Question: '''
CurrentDb.Execute "UPDATE Transaction SET receipt_id=" & txtreceipt_id & ", tdate=" & txttdate & ",total_cost=" & txttotal_cost & ",total_disc=" & txttotal_disc & " WHERE receipt_id=" & txtreceipt_id & " "
'''
I get a run time 3144 syntax error. Can't seem to locate the error.

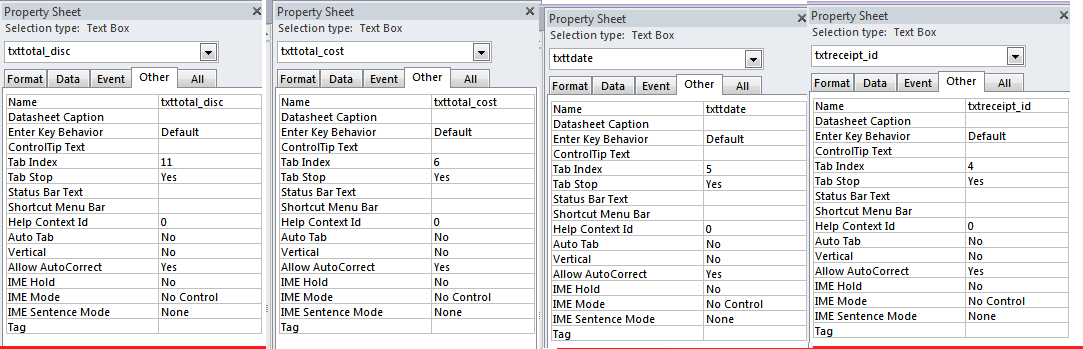
Answer: Consider using a <URL>.
'''
PARAMETERS [txtreceipt_id_PARAM] LONG, [txttdate_PARAM] DATE,
[txttotal_cost_PARAM] DOUBLE, [txttotal_disc_PARAM] DOUBLE;
UPDATE [Transaction]
SET receipt_id = [txtreceipt_id_PARAM],
tdate = [txttdate_PARAM],
total_cost = [txttotal_cost_PARAM],
total_disc = [txttotal_disc_PARAM]
WHERE receipt_id = [txtreceipt_id_PARAM];
'''
'''
Dim qdef as QueryDef
Set qdef = CurrentDb.QueryDefs("mySavedQuery")
qdef![txtreceipt_id_PARAM] = txtreceipt_id
qdef![txttdate_PARAM] = txttdate
qdef![txttotal_cost_PARAM] = txttotal_cost
qdef![txttotal_disc_PARAM] = txttotal_disc
qdef.Execute dbFailOnError
Set qdef = Nothing
'''